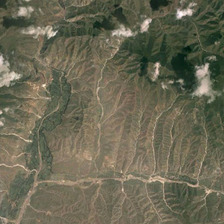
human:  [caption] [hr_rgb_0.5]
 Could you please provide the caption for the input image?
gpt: it is a large piece of green mountain .

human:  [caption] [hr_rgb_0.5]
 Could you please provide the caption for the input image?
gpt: it is a large piece of green mountain .

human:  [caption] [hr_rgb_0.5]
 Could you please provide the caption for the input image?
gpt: it is a large piece of green mountain .

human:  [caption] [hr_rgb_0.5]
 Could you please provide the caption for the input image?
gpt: it is a large piece of green mountain .

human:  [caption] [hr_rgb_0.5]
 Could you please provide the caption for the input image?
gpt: it is a large piece of green mountain .